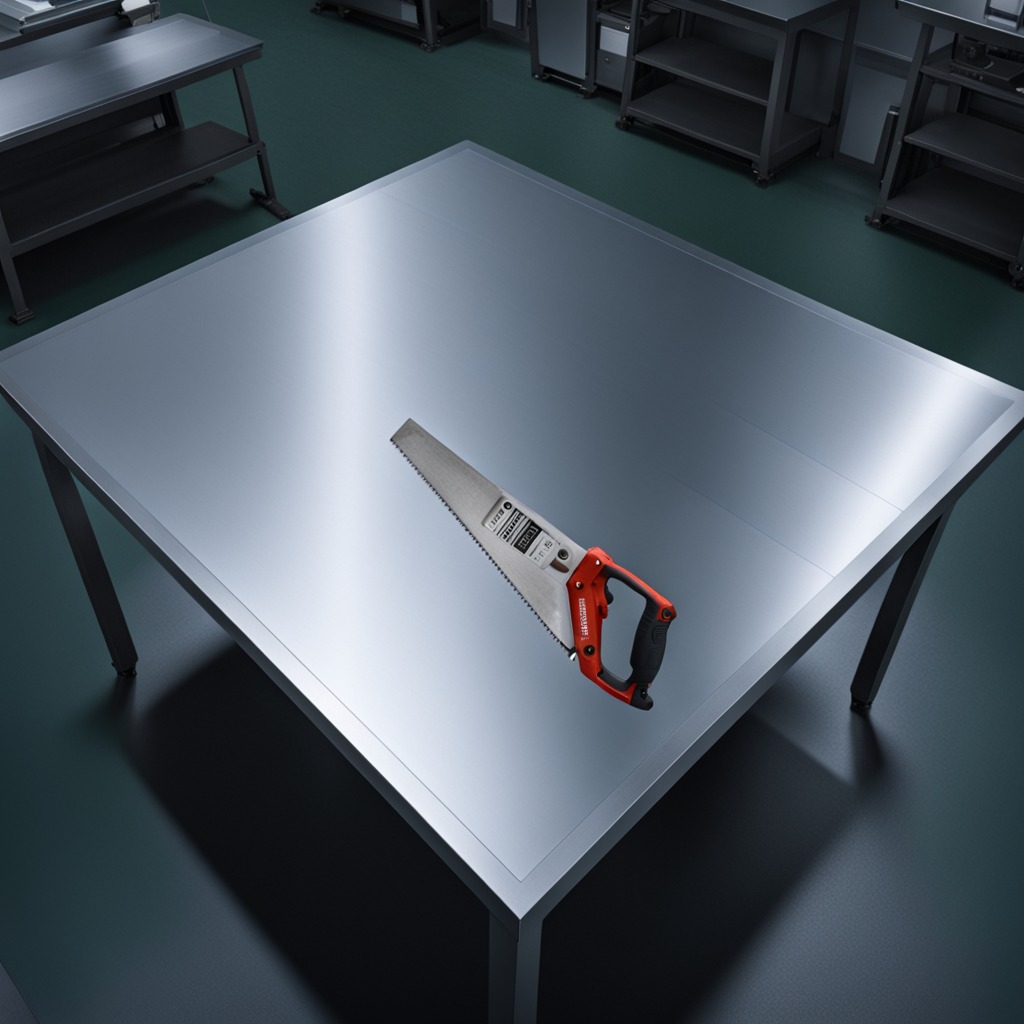
A metal saw is lying on the tabletop.